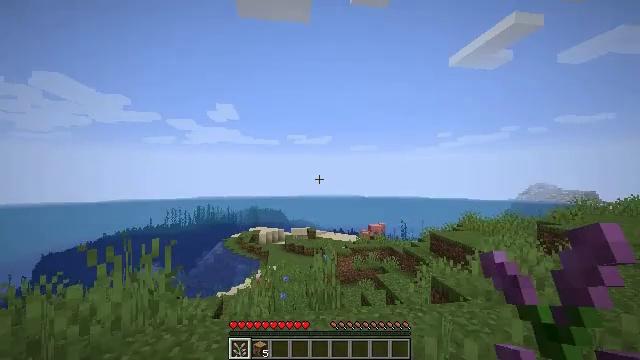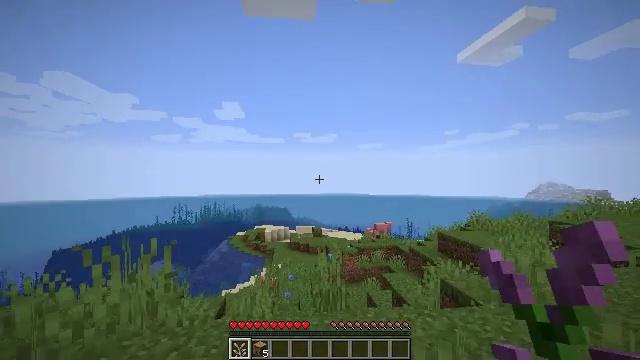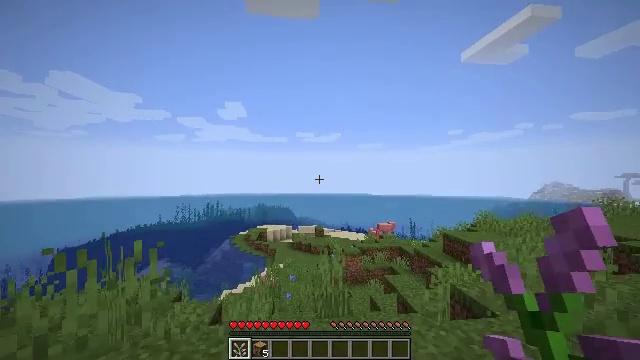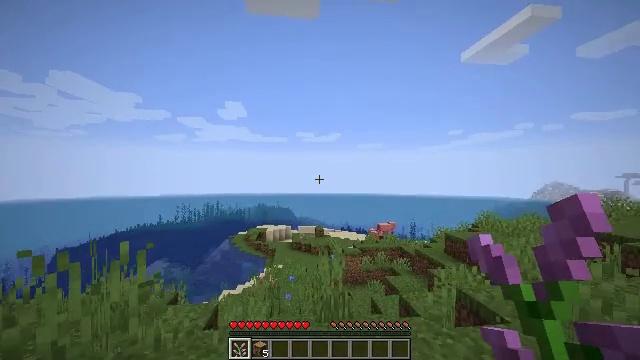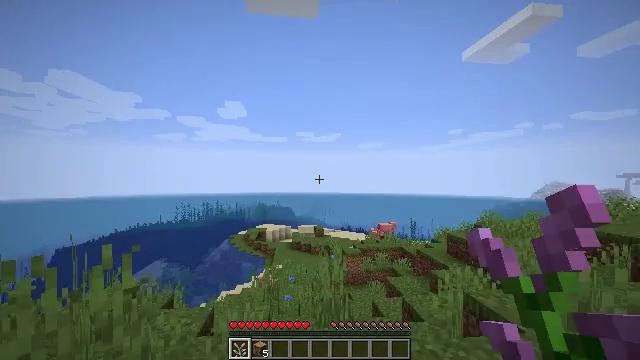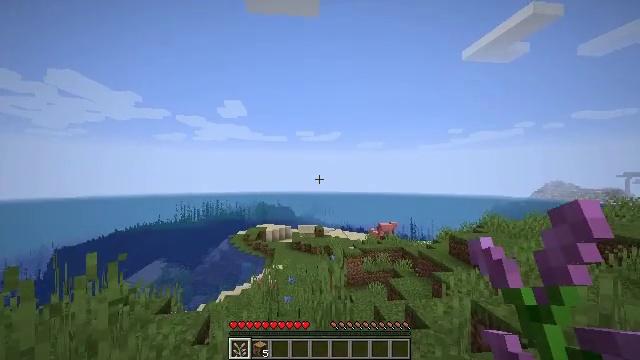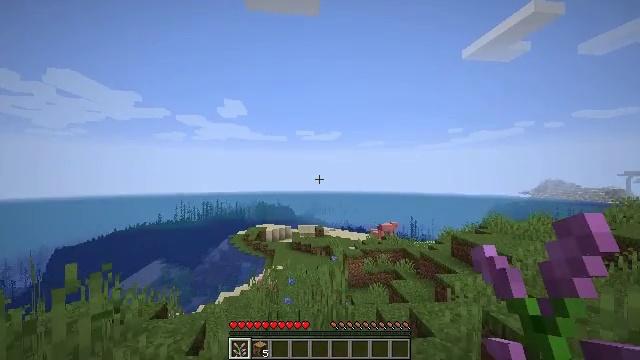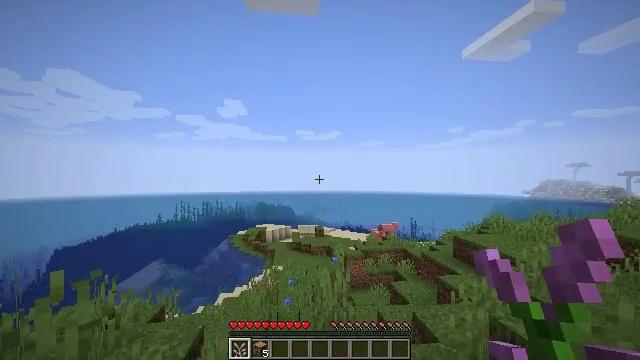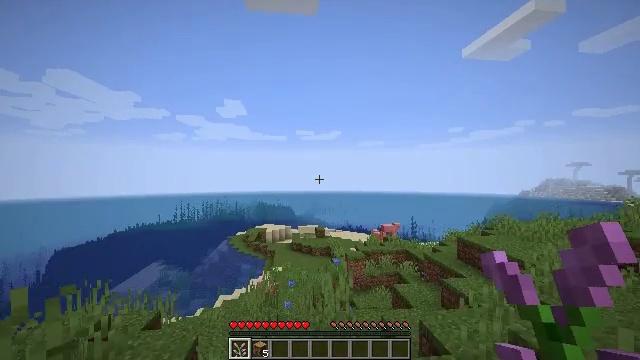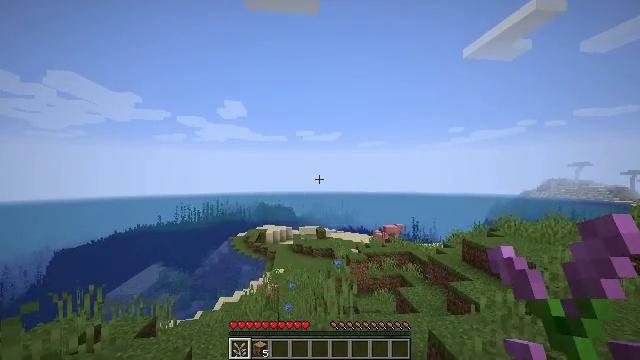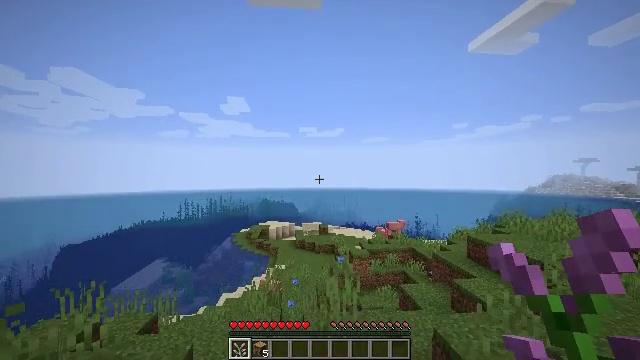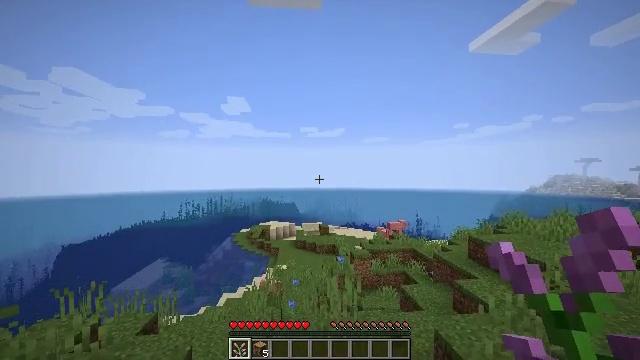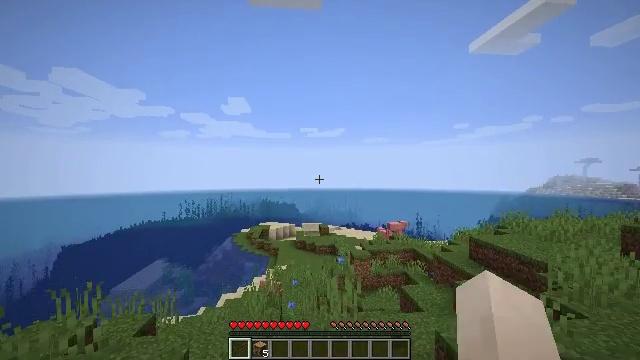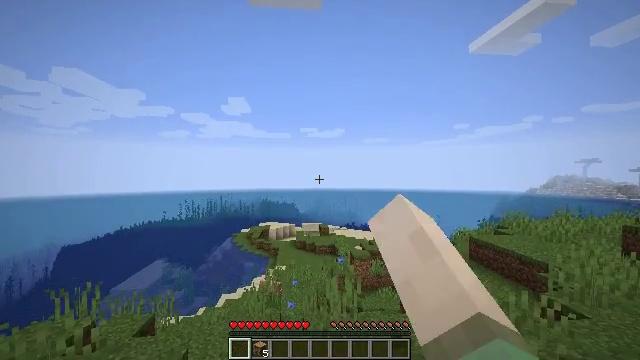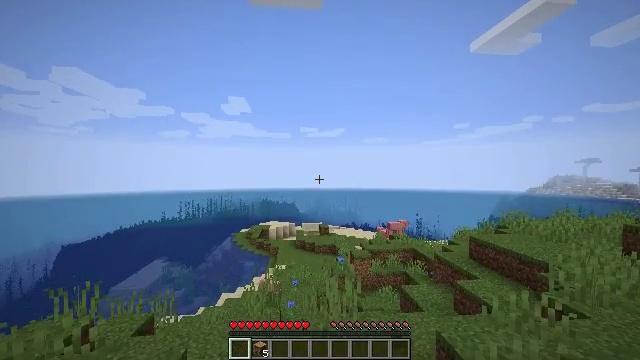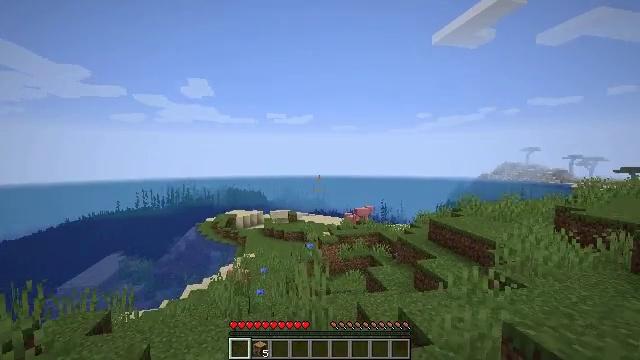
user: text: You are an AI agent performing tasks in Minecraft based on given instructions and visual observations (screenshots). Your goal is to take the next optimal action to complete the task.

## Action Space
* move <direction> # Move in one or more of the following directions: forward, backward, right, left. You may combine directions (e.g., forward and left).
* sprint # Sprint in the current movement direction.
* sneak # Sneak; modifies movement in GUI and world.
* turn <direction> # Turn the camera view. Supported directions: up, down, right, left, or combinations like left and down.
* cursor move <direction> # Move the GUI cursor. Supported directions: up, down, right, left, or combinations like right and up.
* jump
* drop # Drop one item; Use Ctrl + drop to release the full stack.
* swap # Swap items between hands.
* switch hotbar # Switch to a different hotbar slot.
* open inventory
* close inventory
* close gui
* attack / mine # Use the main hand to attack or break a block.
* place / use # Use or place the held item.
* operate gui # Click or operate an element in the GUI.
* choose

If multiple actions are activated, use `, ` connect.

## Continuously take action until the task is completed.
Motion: motion action
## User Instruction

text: Drop a lilac.
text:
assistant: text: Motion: move forward, turn left
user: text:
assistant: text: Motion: move forward
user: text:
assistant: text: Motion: move forward
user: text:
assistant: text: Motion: move forward
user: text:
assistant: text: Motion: move forward
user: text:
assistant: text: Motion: move forward
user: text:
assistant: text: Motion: move forward
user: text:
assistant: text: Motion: move forward
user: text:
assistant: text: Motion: move forward
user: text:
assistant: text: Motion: no_op
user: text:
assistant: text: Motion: no_op
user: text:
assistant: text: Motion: drop
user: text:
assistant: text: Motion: drop
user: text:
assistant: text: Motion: drop
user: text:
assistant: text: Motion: turn right and down
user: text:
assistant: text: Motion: turn right and down
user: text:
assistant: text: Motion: no_op